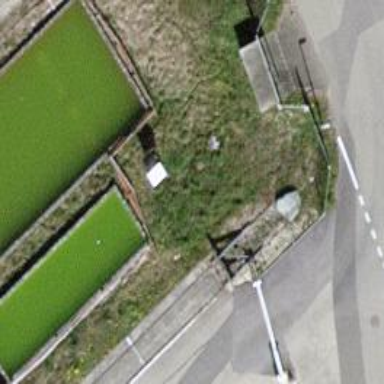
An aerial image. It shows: View of wastewater plant.